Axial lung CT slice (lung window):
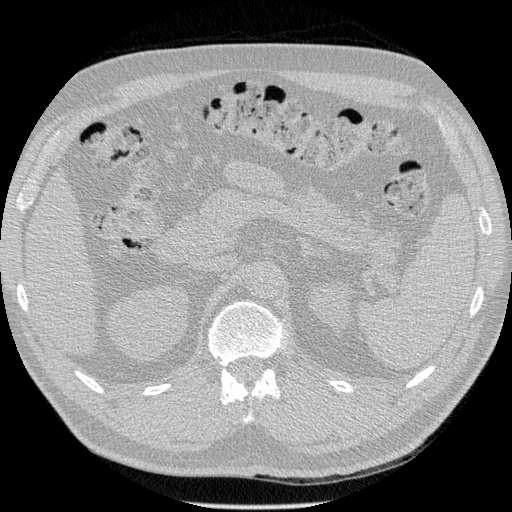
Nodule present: no